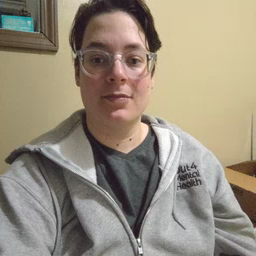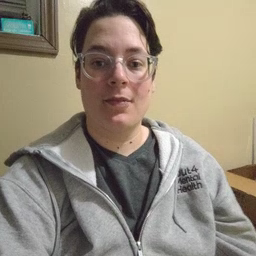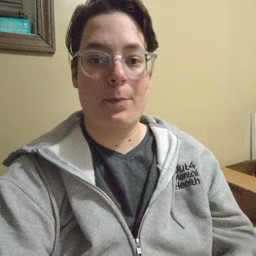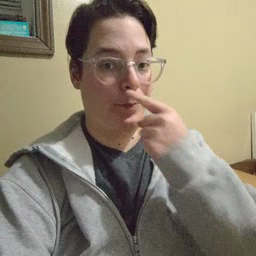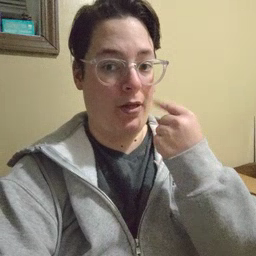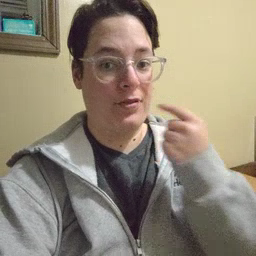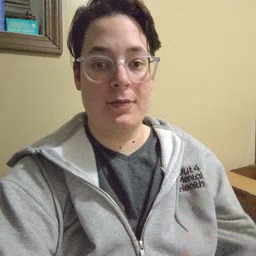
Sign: mouth